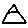
Label: triangle